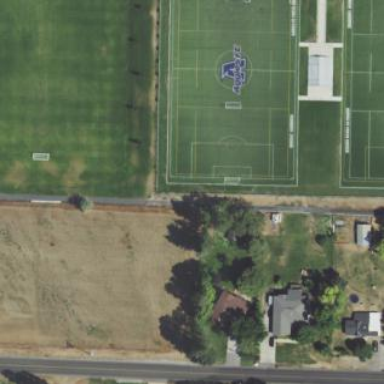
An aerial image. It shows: Artificial turf soccer pitch for leisure activities.